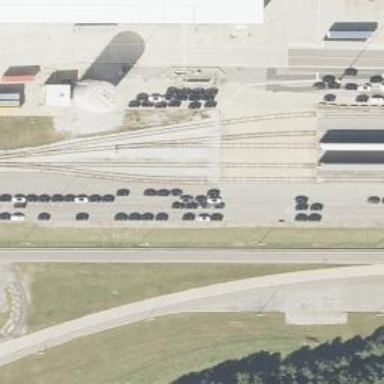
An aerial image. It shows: Rail spur service.